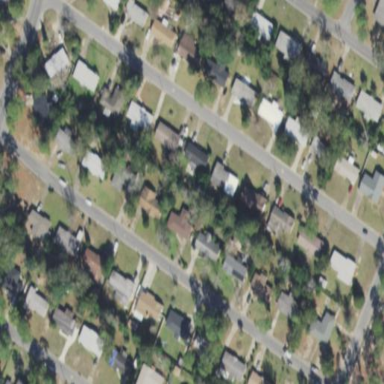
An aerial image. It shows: This residential area consists of single-family homes.